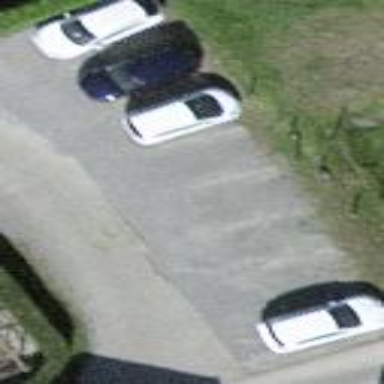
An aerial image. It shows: Parking area with surface.